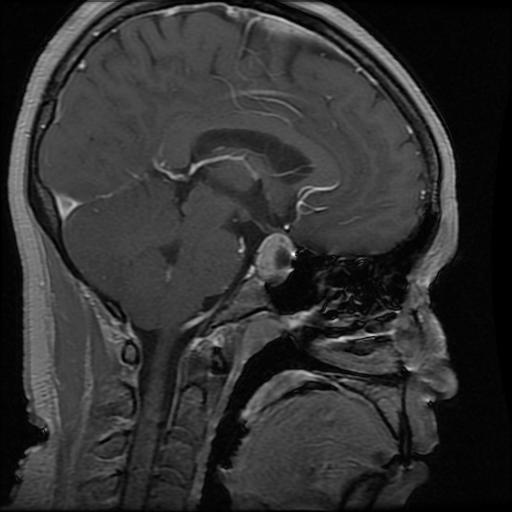
Label: pituitary